Question: I would like to translate bottom toolbar in Kendo Grid component (count of pages, items per page,etc..), see image below.

I know how to translate column filter, but i don't know how exactly I can translate bottom toolbar.
Many Thanks for any advice.
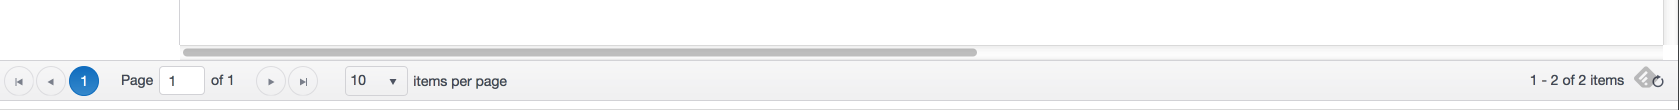
Answer: You change paging messages via grid pageable messages options:
'''
pageable: {
pageSize: 2,
messages: {
display: "Showing {0}-{1} from {2} data items",
itemsPerPage: "data items per page"
}
}
'''